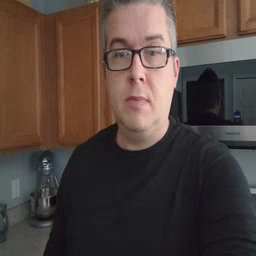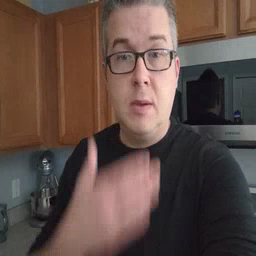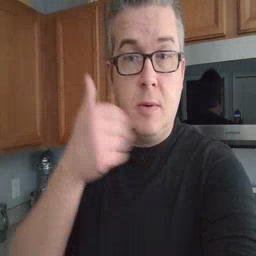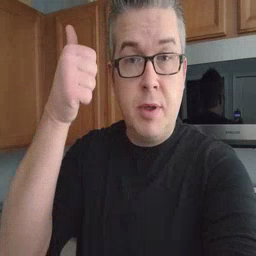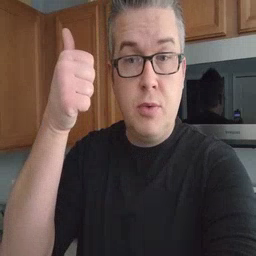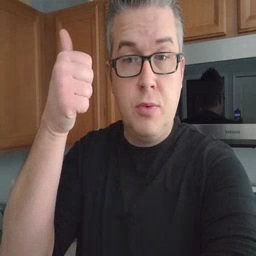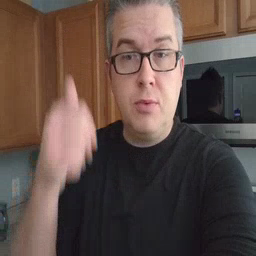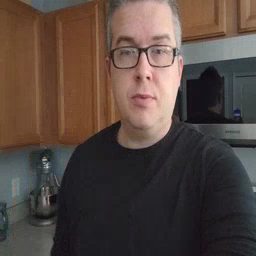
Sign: better